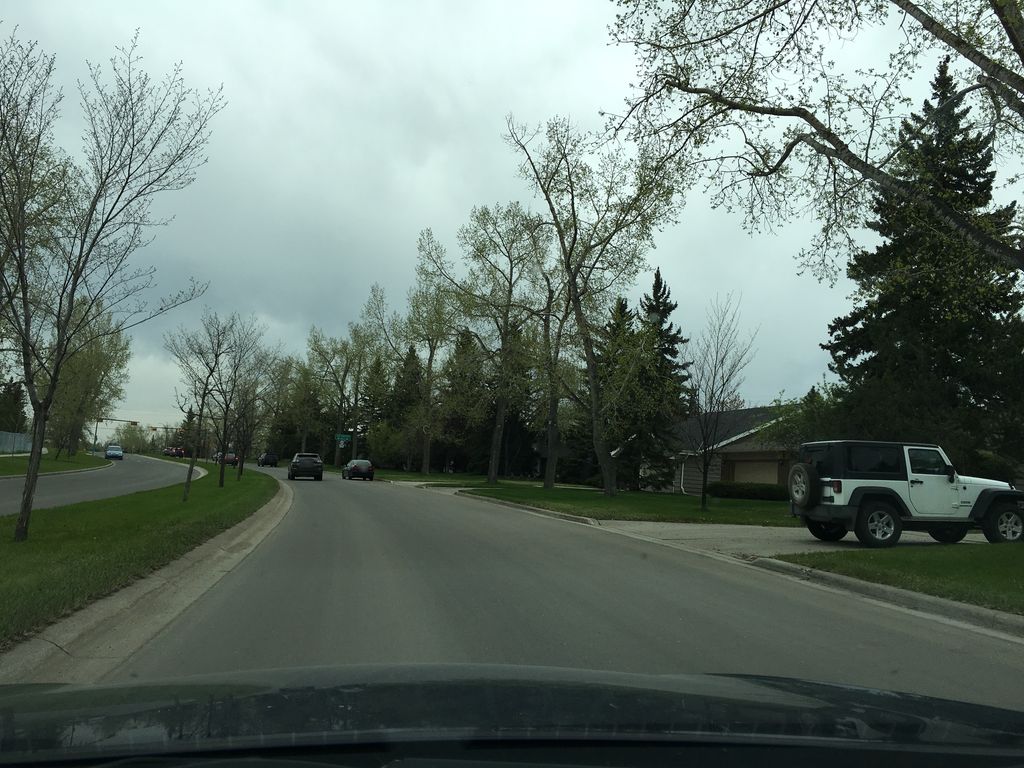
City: calgary